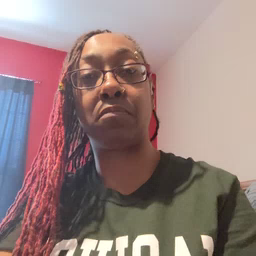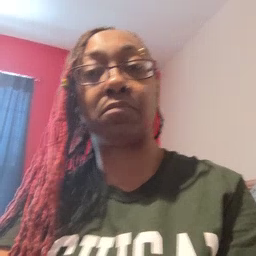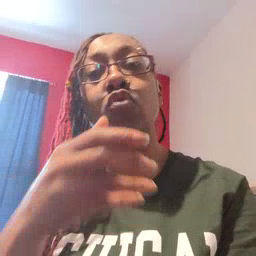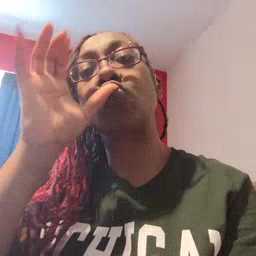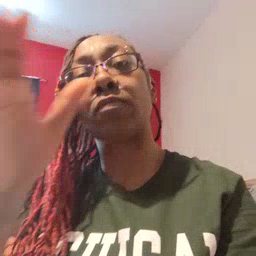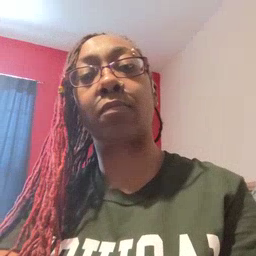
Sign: drink